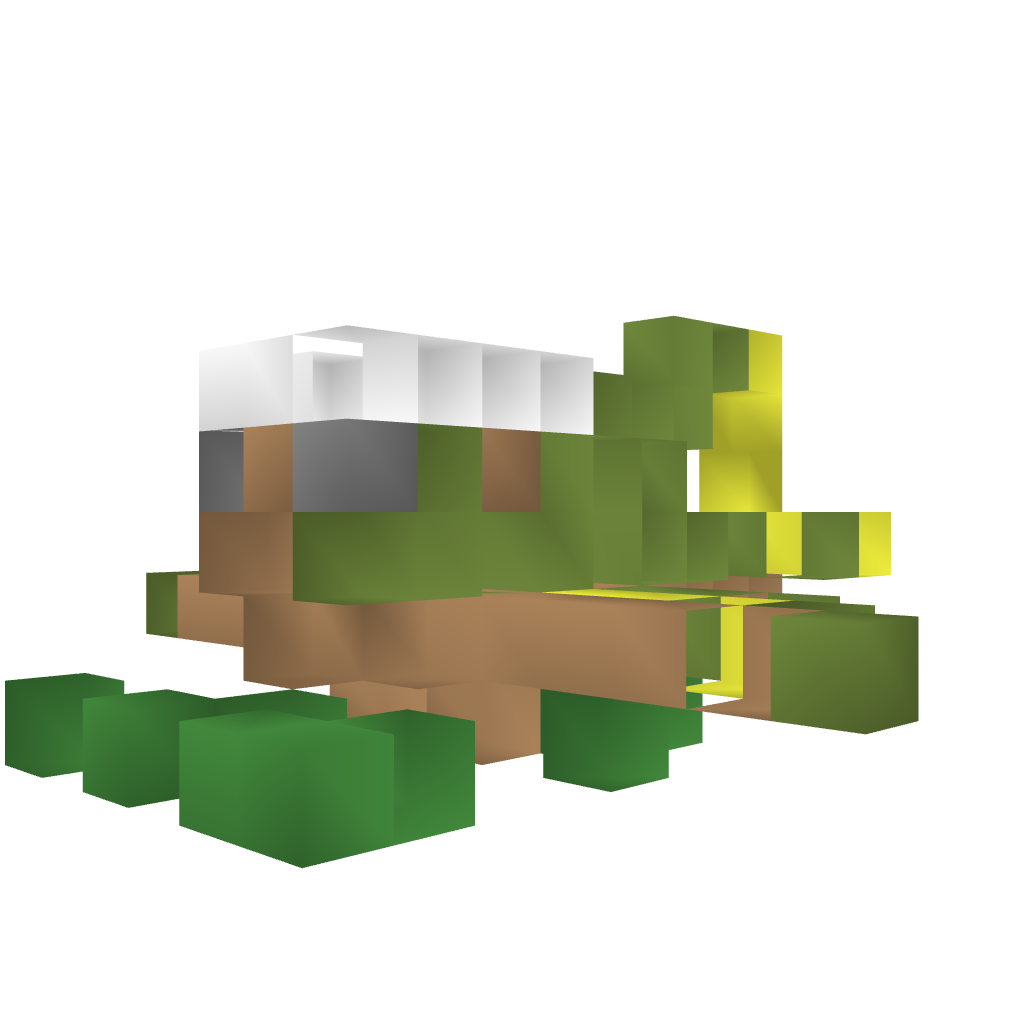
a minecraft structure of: Fighter Bf 109 F2 bad low quality